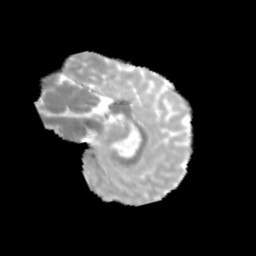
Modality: MD
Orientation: sagittal
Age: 12
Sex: male
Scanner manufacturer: siemens
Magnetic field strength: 3 T
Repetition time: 3.8 s
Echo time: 0.07 s